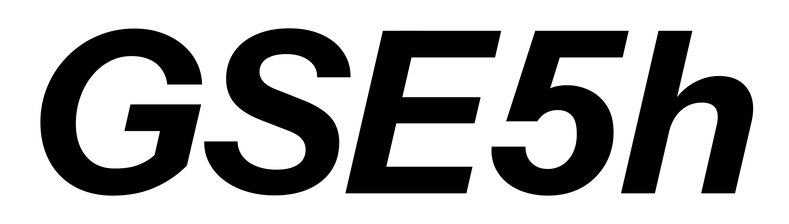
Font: InstrumentSans-Italic_Bold_Italic